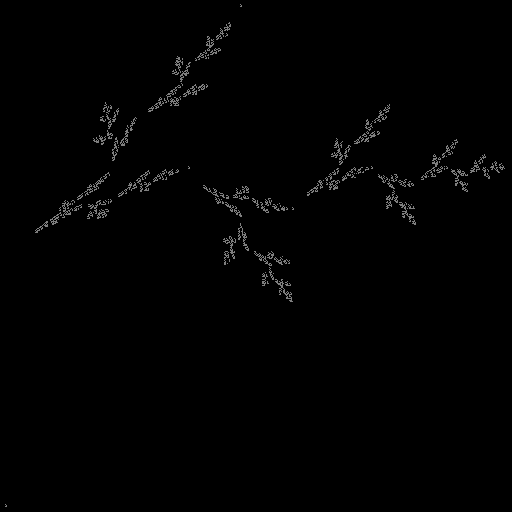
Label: bud